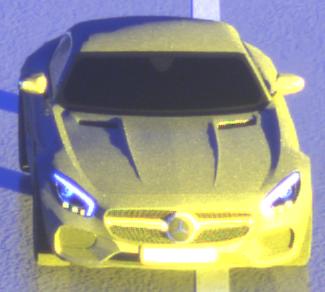
Make: Mercedes-Benz
Model: AMG GT Coupé
Detailed model: AMG GT (190) Coupé
Model produced from: 2014/10
Model produced until: 2017/01
Doors: 2
Color: gray
Road condition: wet road
Daytime: sunrise or sunset
Contrast: high contrast